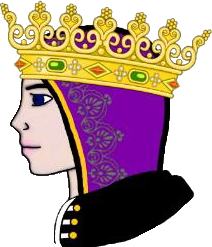
Label: 4_Yes_Chad